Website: macys
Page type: billing-address
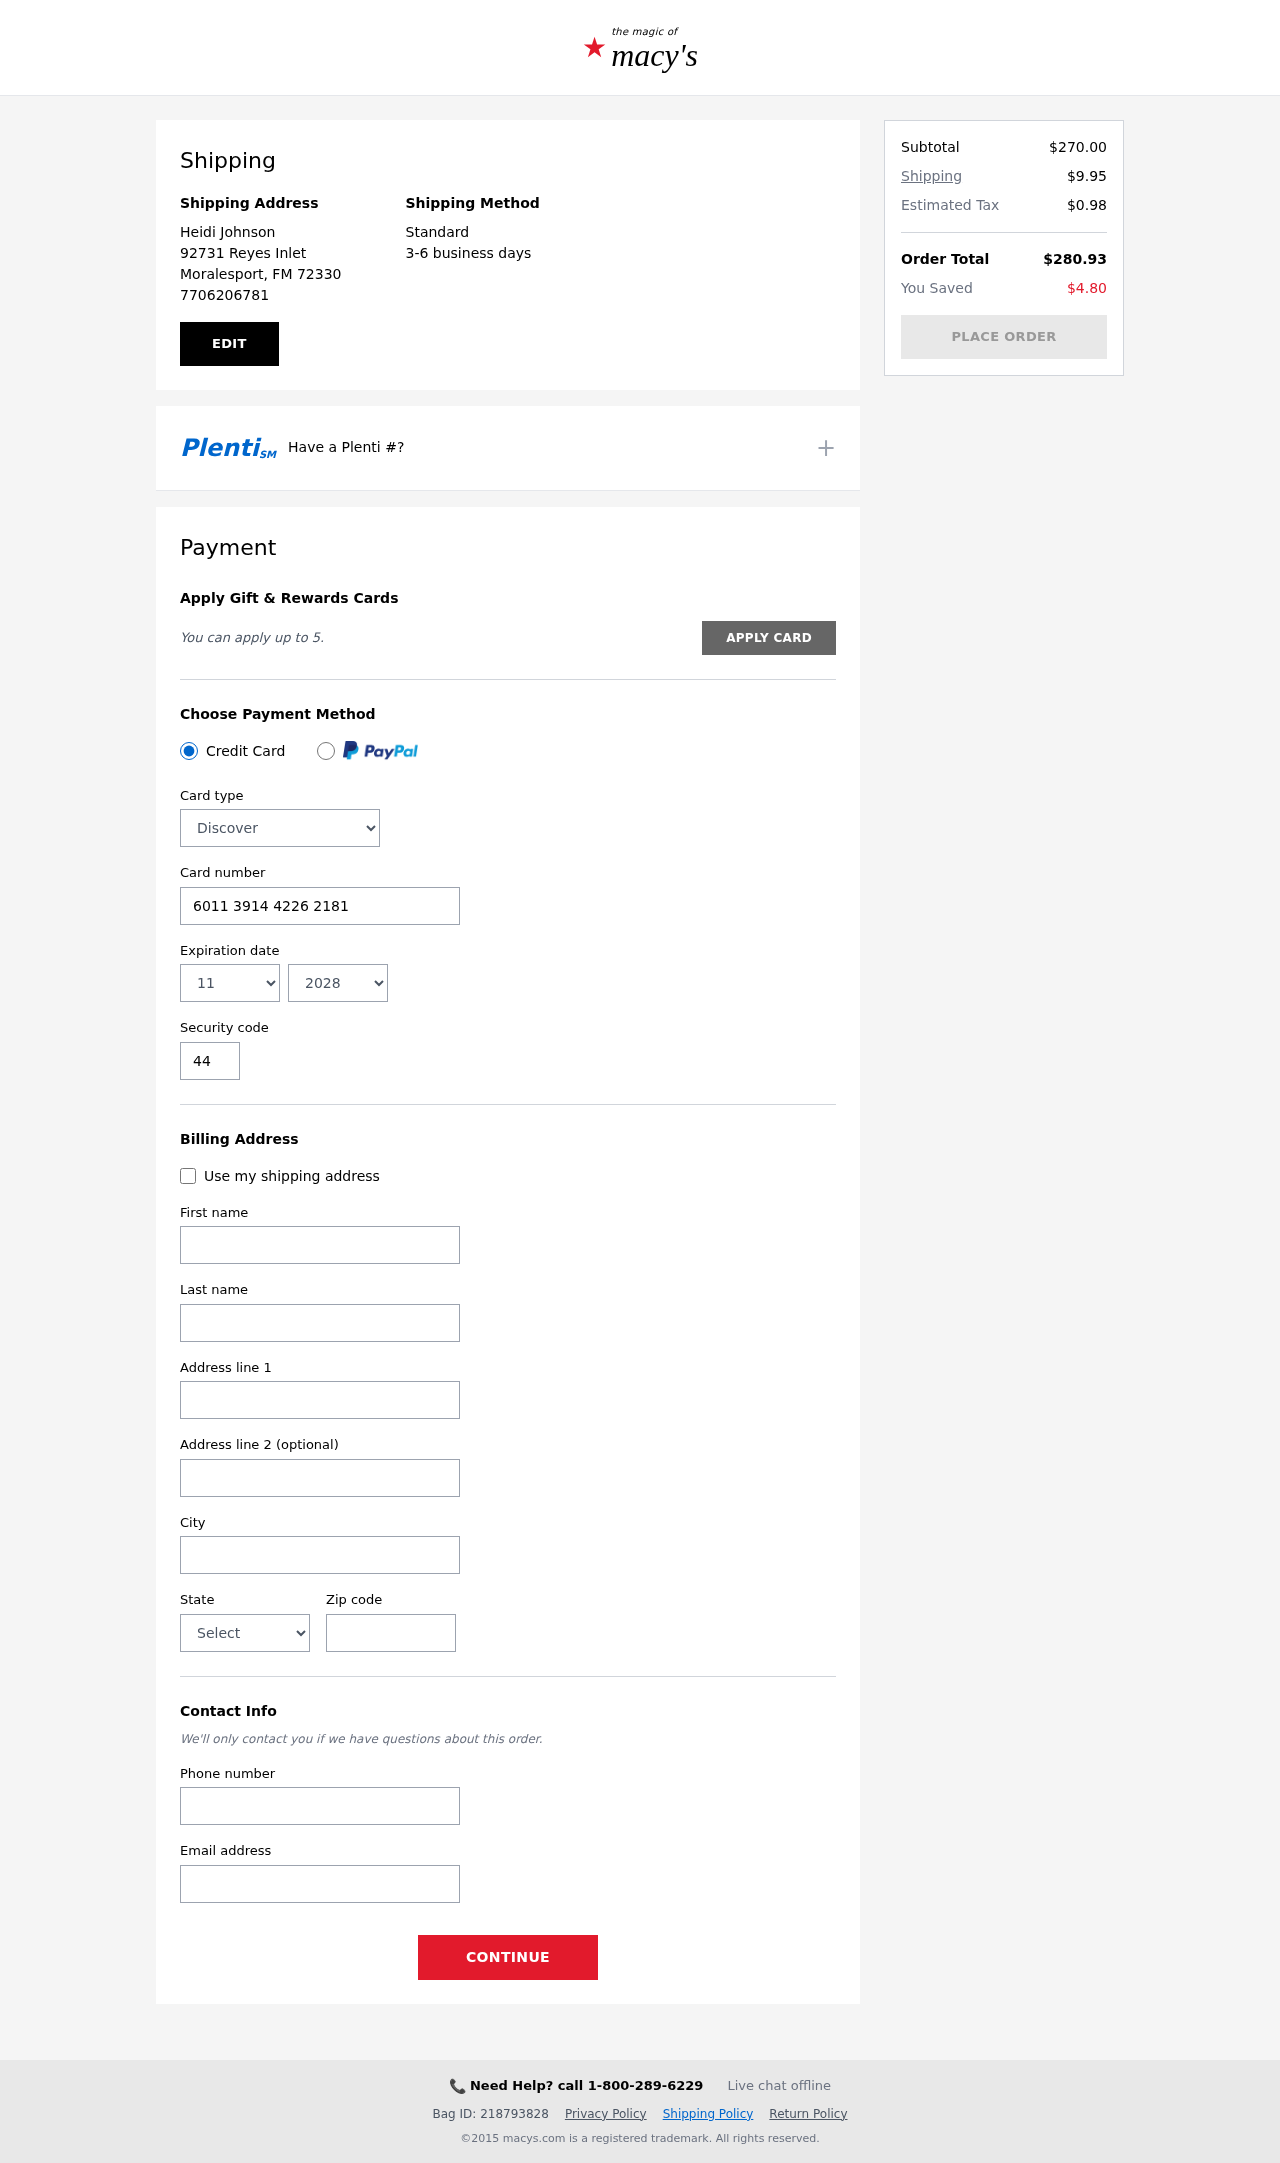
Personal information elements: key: PII_CARD_CVV
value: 447
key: PII_CARD_EXPIRY_MONTH
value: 11
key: PII_CARD_EXPIRY_YEAR
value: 28
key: PII_CARD_NUMBER
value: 6011 3914 4226 2181
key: PII_CARD_TYPE
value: Discover
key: PII_CITY
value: Moralesport
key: PII_CITY_STATE_ZIP
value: Moralesport, FM 72330
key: PII_EMAIL
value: heidi.johnson@yahoo.com
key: PII_FIRSTNAME
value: Heidi
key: PII_FULLNAME
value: Heidi Johnson
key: PII_LASTNAME
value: Johnson
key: PII_PHONE
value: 7706206781
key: PII_POSTCODE
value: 72330
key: PII_STATE
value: FM
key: PII_STREET
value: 92731 Reyes Inlet
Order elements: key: ORDER_SUBTOTAL
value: $270.00
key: ORDER_SHIPPING_COST
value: $9.95
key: ORDER_TAX
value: $0.98
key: ORDER_TOTAL
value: $280.93
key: ORDER_SAVINGS
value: $4.80